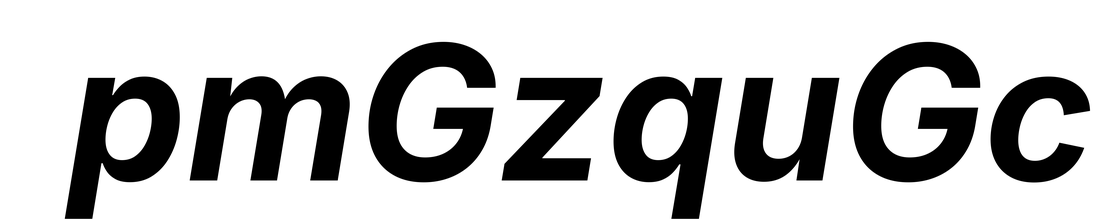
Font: Inter-Italic_Bold_Italic